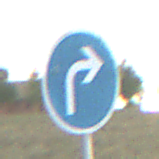
Verkehrszeichen: VorgeschriebeneFahrtrichtungRechts
Umgebung: Outdoor, Nature
Tageszeit: Night
Wetter: Overcast
Licht: Artificial
Jahreszeit: NotSpecified
Kontrast: LowContrast